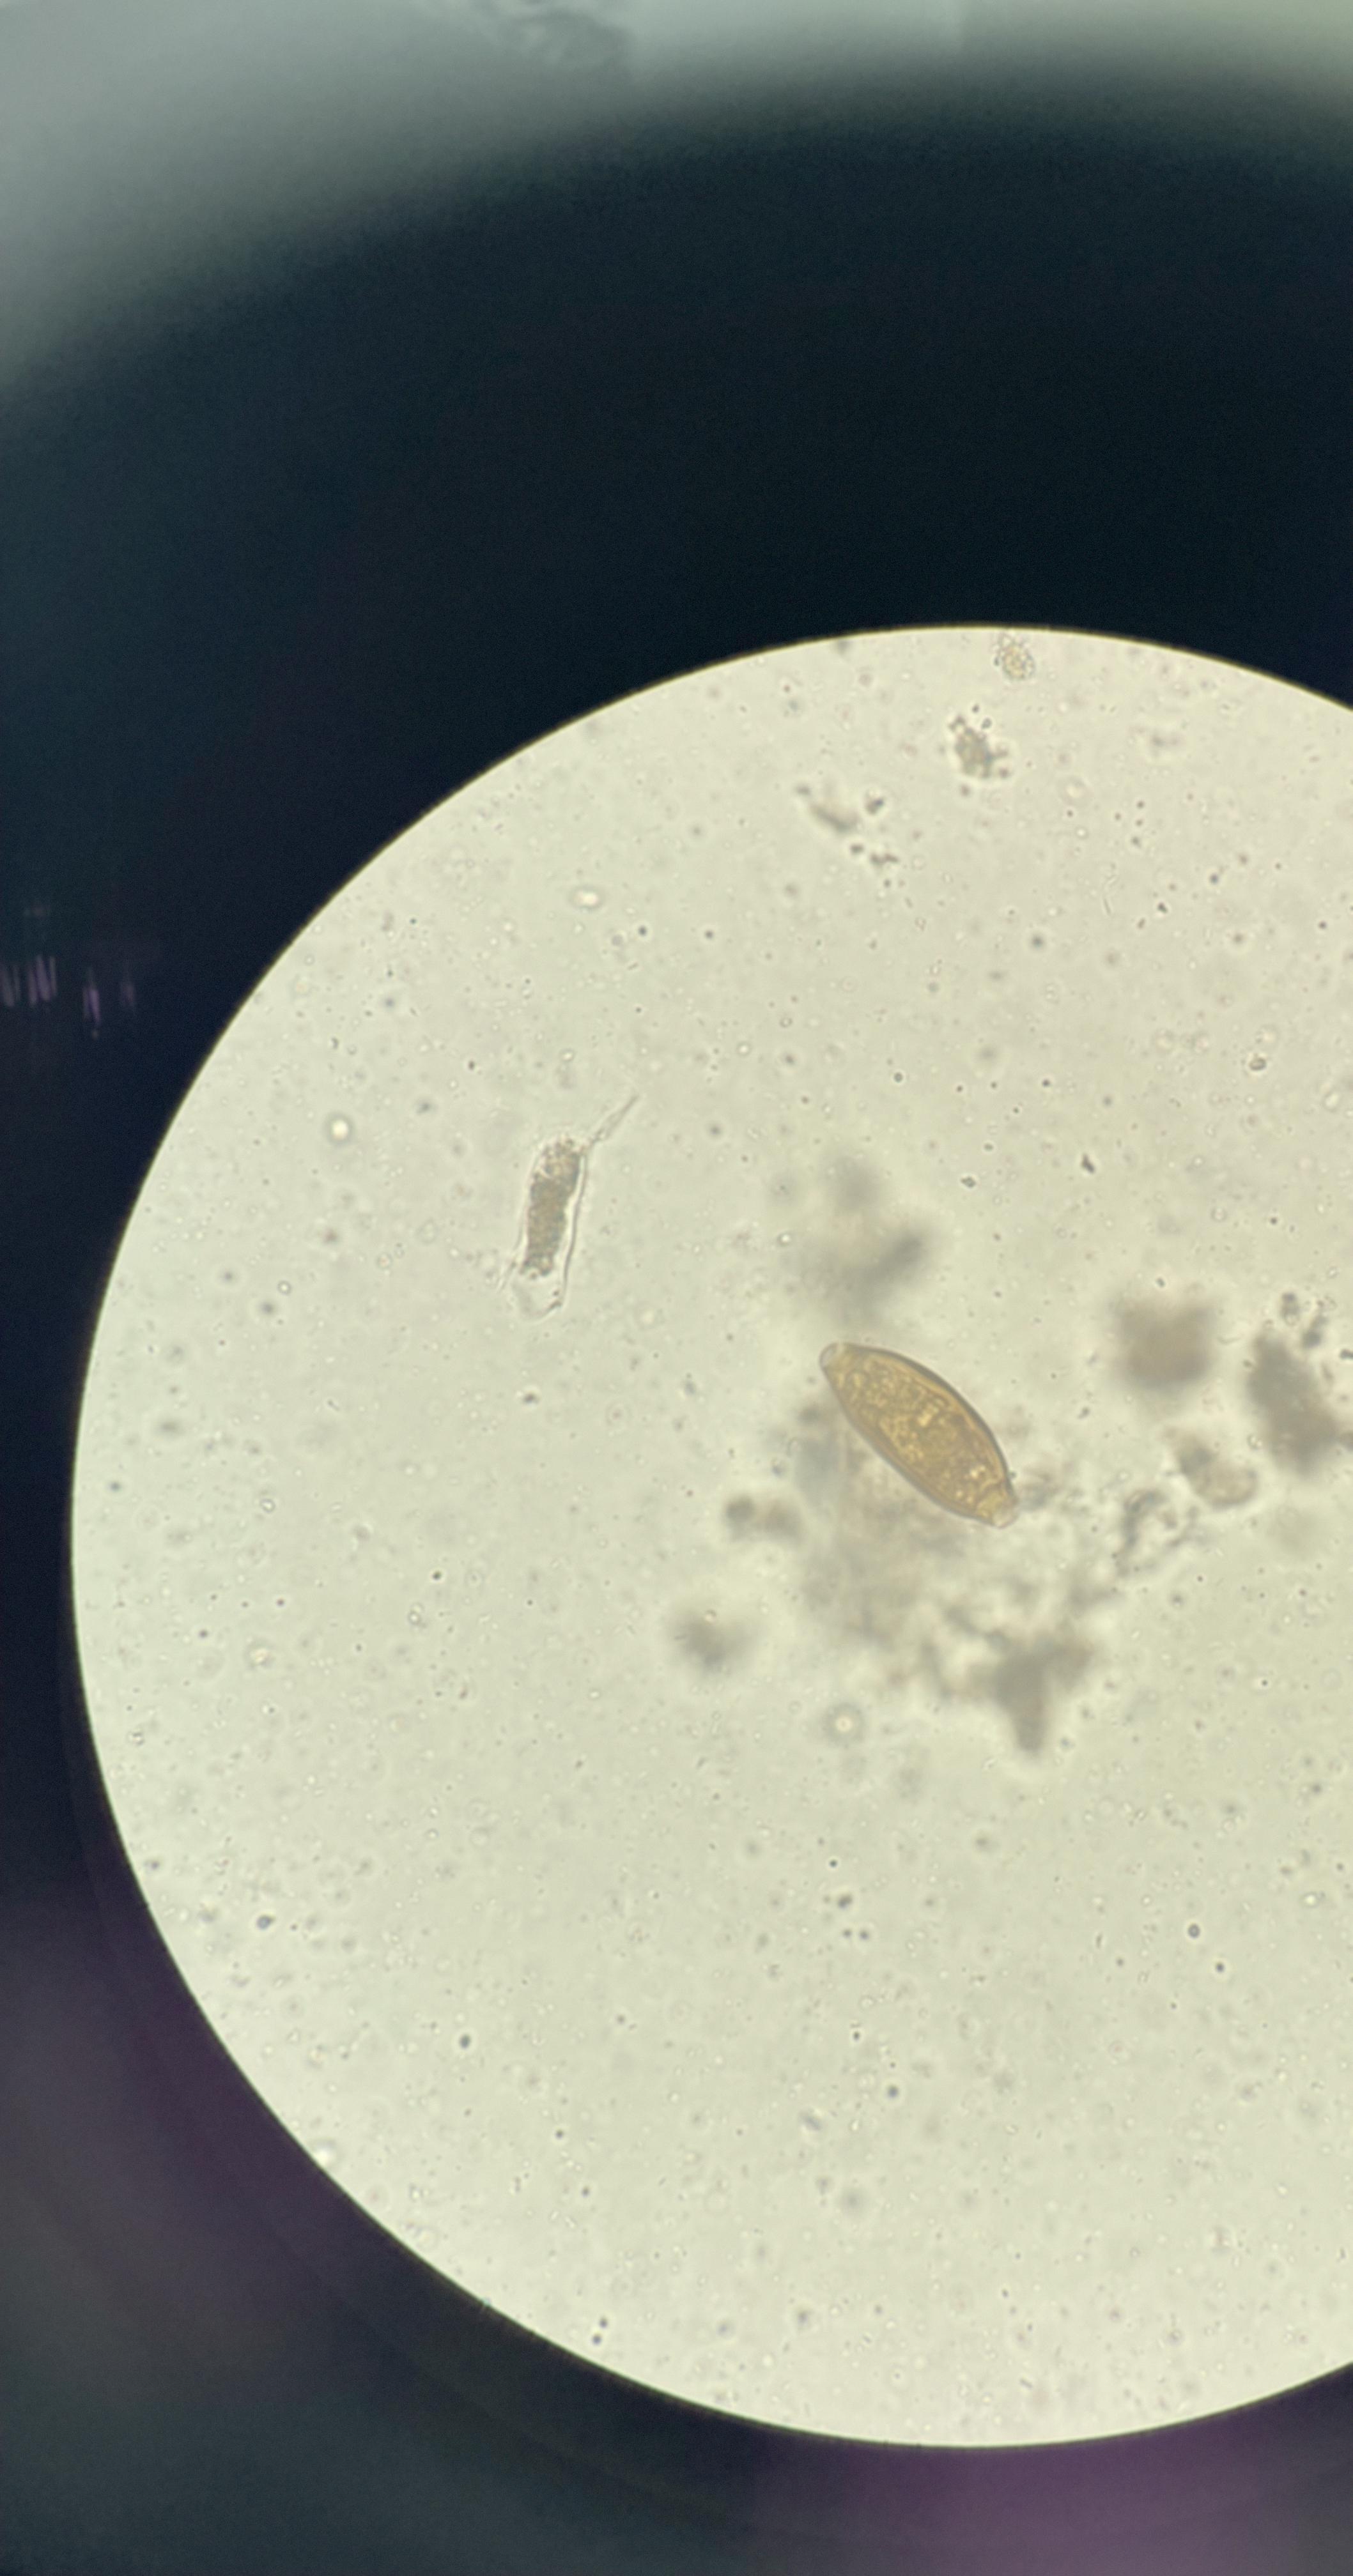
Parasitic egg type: Trichuris trichiura